Field crop: tomato
Growth stage: 1
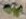
Species: solanum